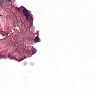
Metastatic tissue present: no